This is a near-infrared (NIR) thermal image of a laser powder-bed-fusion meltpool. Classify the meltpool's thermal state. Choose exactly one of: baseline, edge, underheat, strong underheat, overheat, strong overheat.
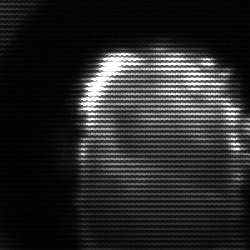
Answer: baseline